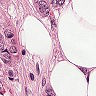
Metastatic tissue present: yes